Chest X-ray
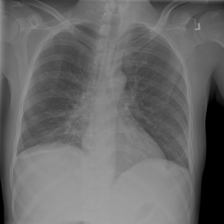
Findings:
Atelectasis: positive
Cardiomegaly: negative
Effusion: negative
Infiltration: negative
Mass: negative
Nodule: positive
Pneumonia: negative
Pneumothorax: negative
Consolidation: negative
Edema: negative
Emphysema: negative
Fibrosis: negative
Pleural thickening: negative
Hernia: negative